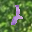
Label: 2